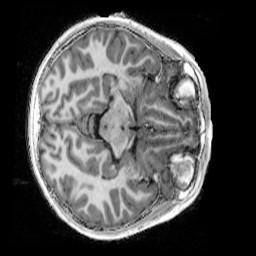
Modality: UNIT1_denoised
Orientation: axial
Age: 11
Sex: male
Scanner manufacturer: siemens
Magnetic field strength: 3 T
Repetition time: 4 s
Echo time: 0.00303 s